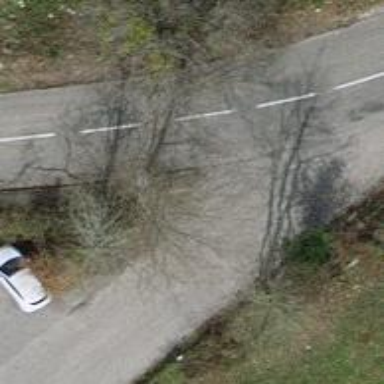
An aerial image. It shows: Avenue lined with deciduous broadleaved trees.